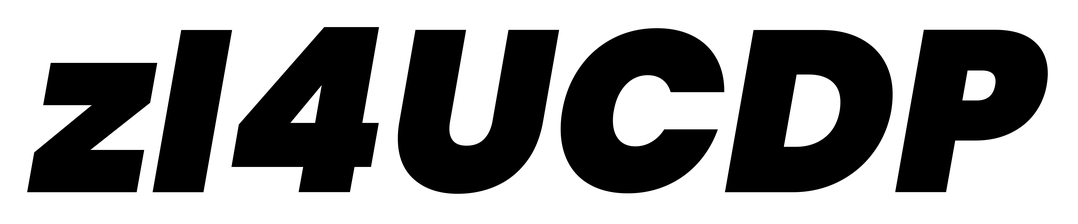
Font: Poppins-BlackItalic